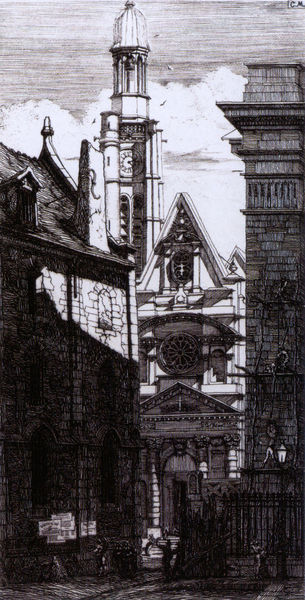
Titel: Saint Etienne du Mont
Künstler: Charles Meryon
Institution: (Seriendruck)
Schlagwörter: himmel, schatten, weiß, wolken, aquarell, kirchturm, menschen, stadt, ausschnitt, fenster, frankreich, grau, hintergrund, laterne, licht, paris, pfeiler, schwarz, skizze, strasse, säule, säulen, tür, zeichnung, dach, gebäude, haus, rose, weg, wolke, zaun, wand, architektur, barock, stein, steine, signatur, häuser, vögel, gitter, kirche, sonne, england, front, gotik, renaissance, kamin, kreis, rund, turm, ecke, ansicht, fassade, fassaden, gasse, italien, ort, pflaster, türen, dächer, giebel, mauer, ziegel, grafik, graphik, backstein, rundbogen, möwen, treppe, ornamente, uhr, metall, tor, kirchen, ortschaft, wände, eingang, eng, erker, gerüst, glockenturm, kreuz, türmchen, türme, dom, dachfenster, tauben, druck, schwarz-weiß, radierung, stich, kopfsteinpflaster, scharz, schilder, bleistift, helm, entwurf, kathedrale, bleistiftzeichnung, pantheon, segmentbogen, dreiecksgiebel, gemäuer, portal, tore, villa, sims, glocke, gotisch, rosette, mauern, kapelle, vorderansicht, tur, london, gothik, kupferstich, ziffernblatt, glocken, michael, nürnberg, kirchturmuhr, turmuhr, gibel, lisenen, plakate, maßwerk, aufriss, tympanon, winkel, okulus, mauerverstärkung, bogenfenster, schallöffnungen, taun, gaupe, hamburg, michel, zugemauert, backsteingebäude, ochsenauge, attikazone, strebebögen, regensburg, trist, kirchturmä, maßwerkfenster, bamberg, säul, eingeng, st-eustache, steinnback, verbaut, seitengasse